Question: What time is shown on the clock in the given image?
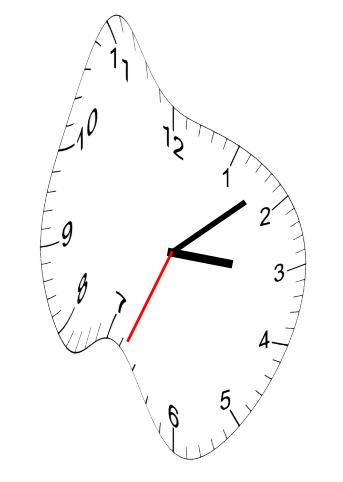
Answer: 03:08:34